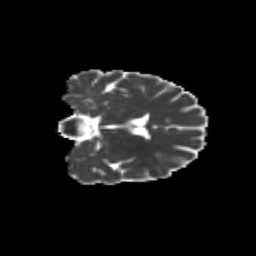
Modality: MD
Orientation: coronal
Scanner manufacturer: siemens
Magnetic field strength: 3 T
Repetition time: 9.2 s
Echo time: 0.084 s